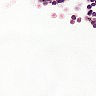
Metastatic tissue present: no